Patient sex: M
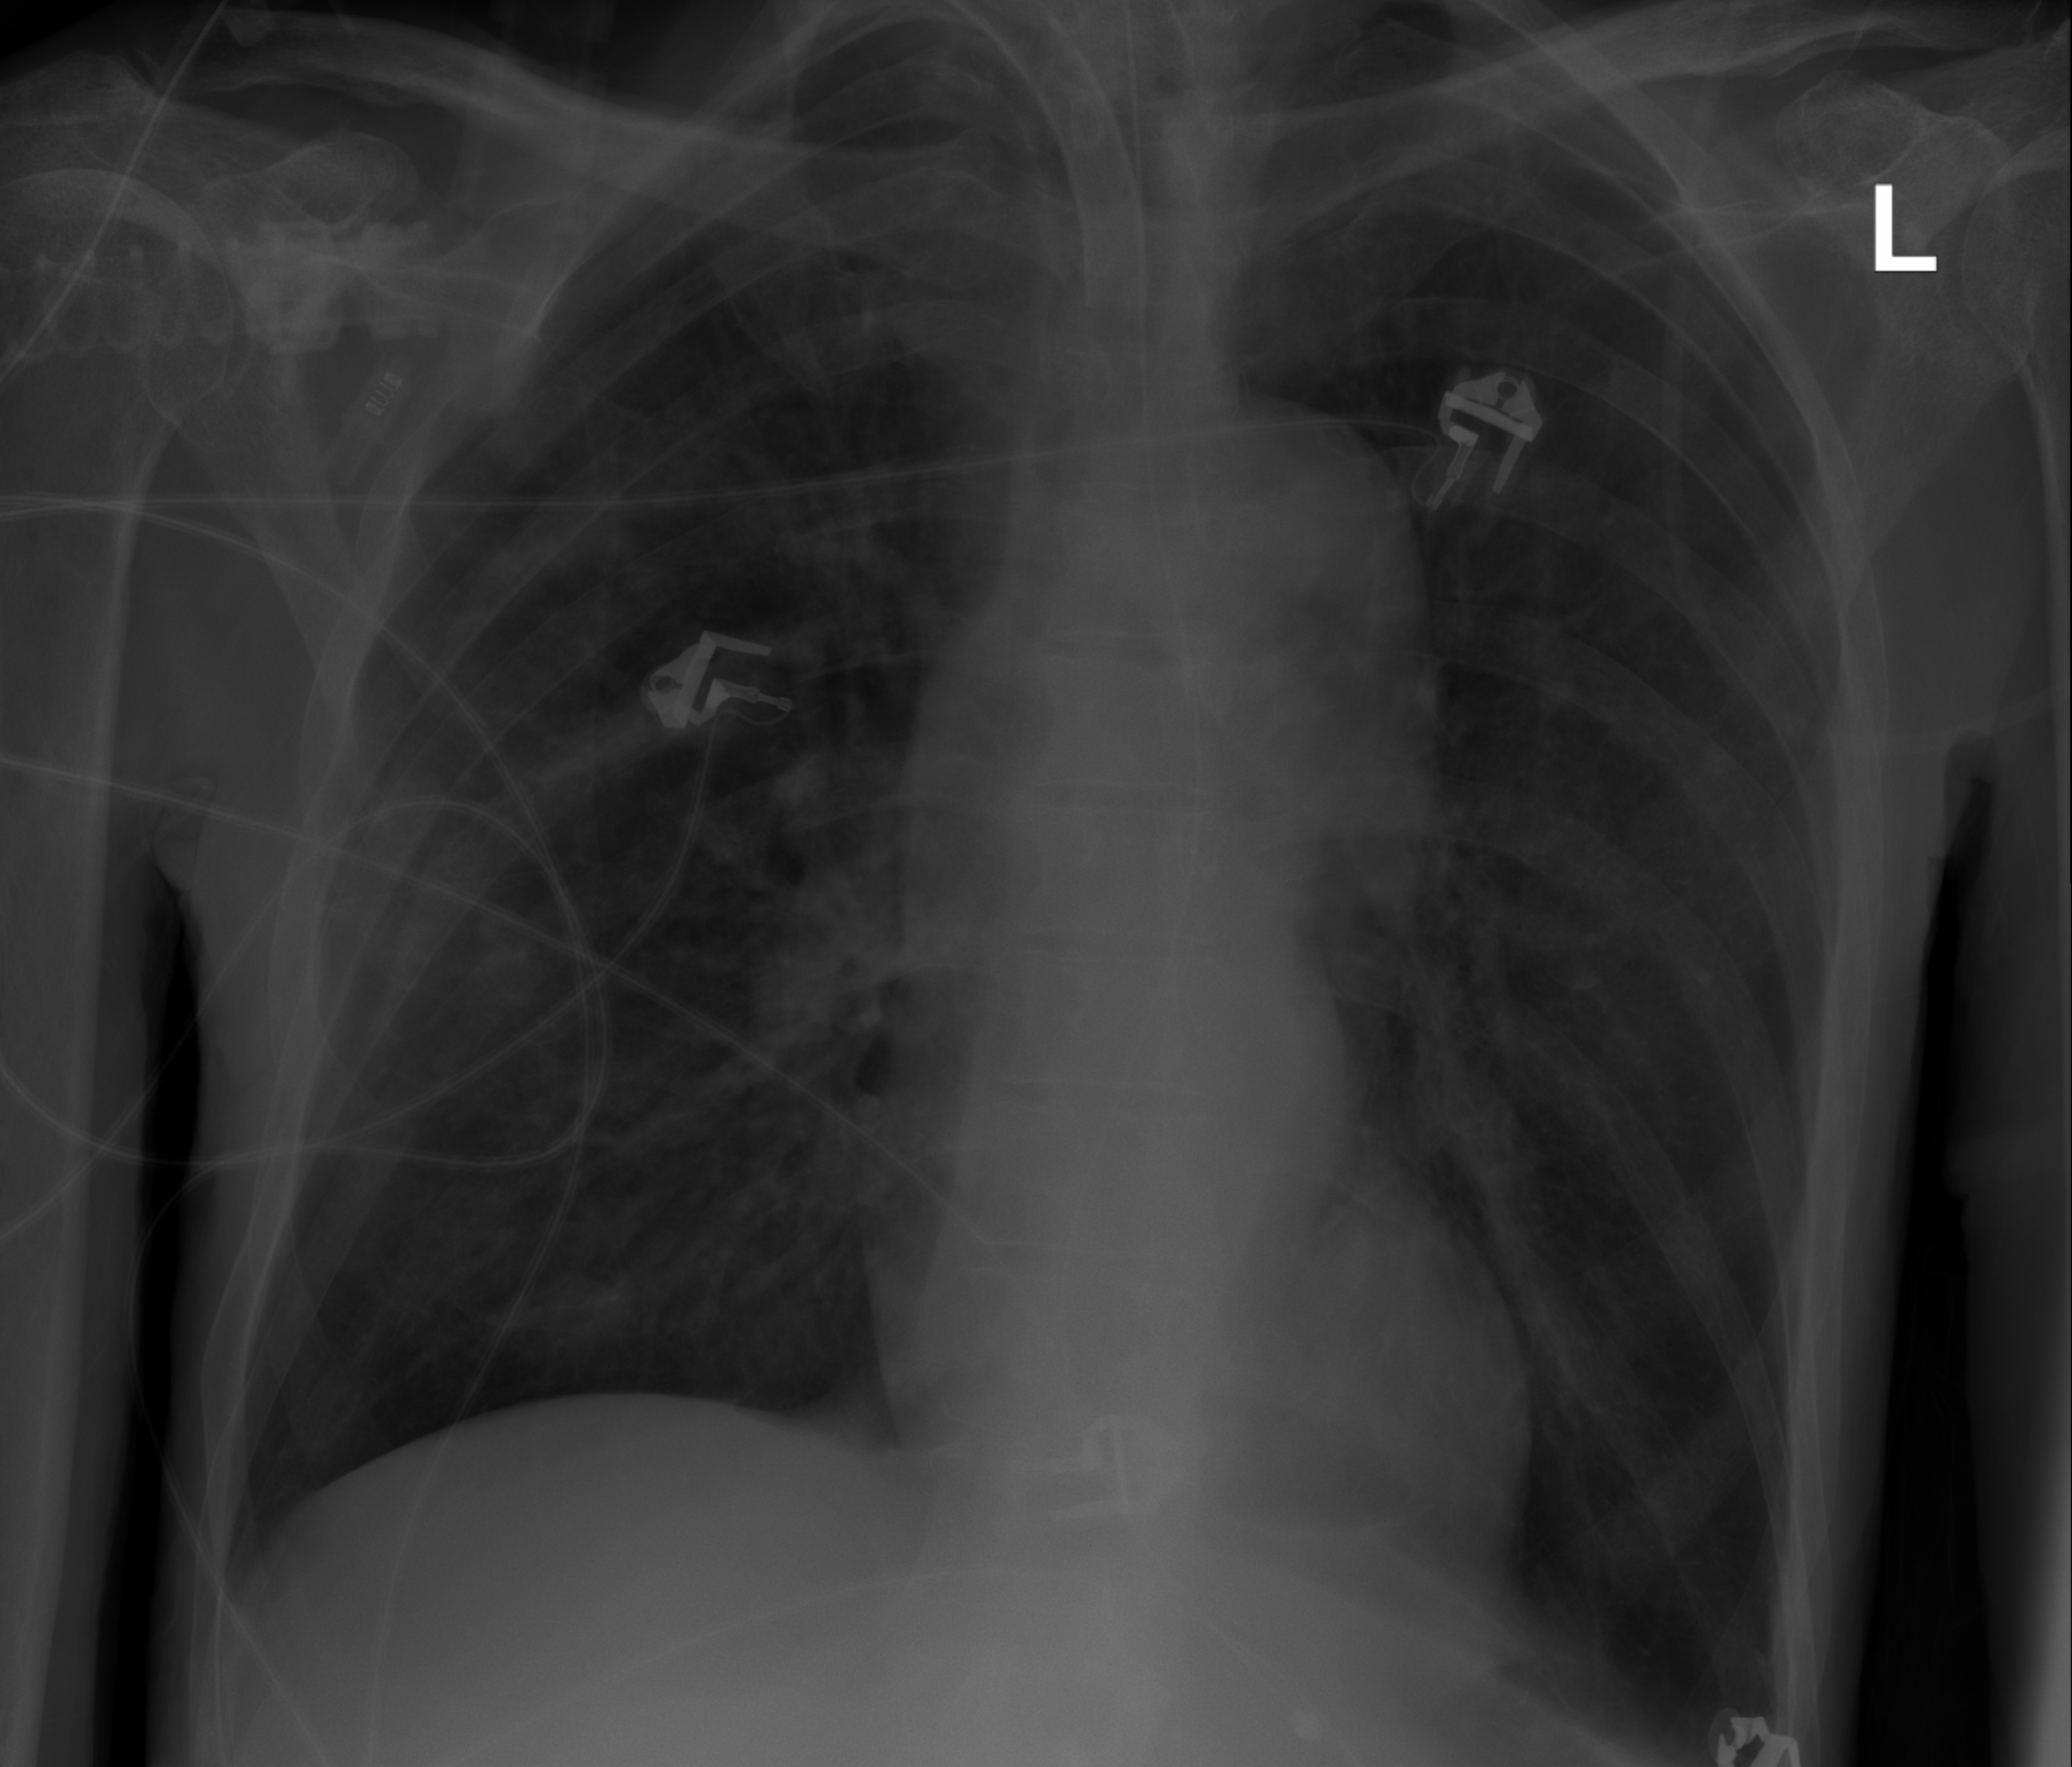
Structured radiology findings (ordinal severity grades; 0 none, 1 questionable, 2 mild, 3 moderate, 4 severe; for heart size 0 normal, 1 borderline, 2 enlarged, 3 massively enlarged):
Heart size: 0
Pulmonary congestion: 2
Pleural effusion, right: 2
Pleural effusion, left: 0
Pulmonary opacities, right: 0
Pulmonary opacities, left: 0
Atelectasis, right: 2
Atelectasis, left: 0